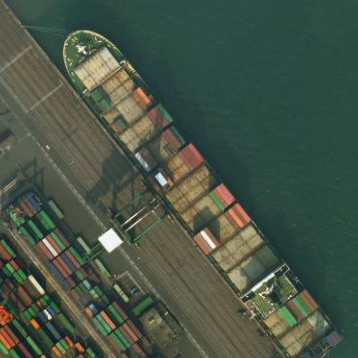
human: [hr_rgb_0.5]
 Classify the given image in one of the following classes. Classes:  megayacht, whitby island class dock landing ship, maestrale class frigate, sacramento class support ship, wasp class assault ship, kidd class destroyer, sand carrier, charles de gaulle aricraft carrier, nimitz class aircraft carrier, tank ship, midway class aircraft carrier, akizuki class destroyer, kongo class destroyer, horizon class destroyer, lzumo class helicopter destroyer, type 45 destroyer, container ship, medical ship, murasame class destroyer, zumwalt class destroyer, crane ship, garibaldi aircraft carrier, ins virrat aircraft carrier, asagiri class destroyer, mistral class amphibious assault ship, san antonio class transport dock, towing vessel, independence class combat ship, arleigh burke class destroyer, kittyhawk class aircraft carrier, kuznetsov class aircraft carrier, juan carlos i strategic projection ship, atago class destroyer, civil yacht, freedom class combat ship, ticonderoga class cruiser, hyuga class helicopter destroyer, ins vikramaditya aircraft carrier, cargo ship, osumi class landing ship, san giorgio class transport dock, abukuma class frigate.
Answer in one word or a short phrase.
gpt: Container ship